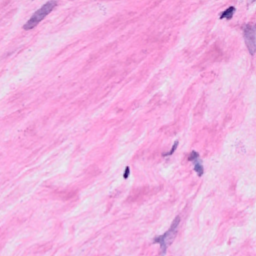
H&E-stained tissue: Breast